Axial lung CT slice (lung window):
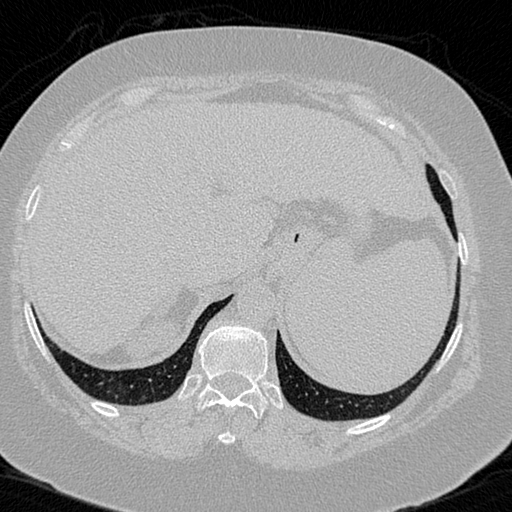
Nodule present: no